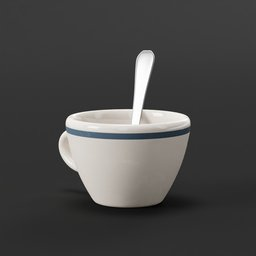
Label: tools